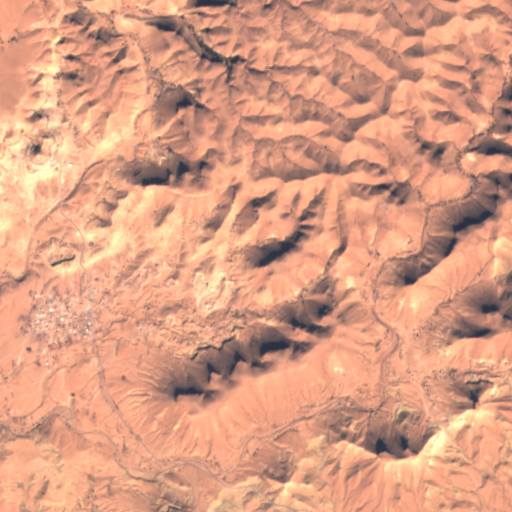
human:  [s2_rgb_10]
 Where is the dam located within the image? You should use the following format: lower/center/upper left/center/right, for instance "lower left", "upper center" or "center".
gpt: The dam is located in the lower right of the image.
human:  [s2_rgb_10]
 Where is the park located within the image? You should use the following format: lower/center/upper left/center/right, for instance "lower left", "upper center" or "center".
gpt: The park is located in the upper left of the image.
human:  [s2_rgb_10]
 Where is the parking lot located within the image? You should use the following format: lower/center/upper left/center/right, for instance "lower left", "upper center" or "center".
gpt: The parking lot is located in the upper left of the image.
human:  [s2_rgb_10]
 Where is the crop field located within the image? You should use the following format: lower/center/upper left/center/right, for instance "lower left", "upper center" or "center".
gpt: There is no crop field in the image.